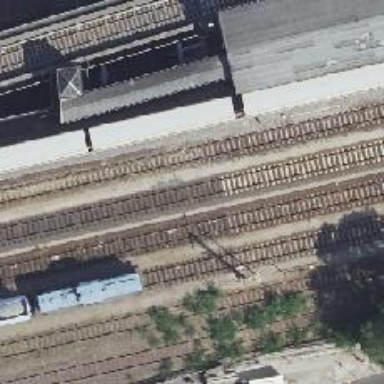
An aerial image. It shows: Railway bridge.